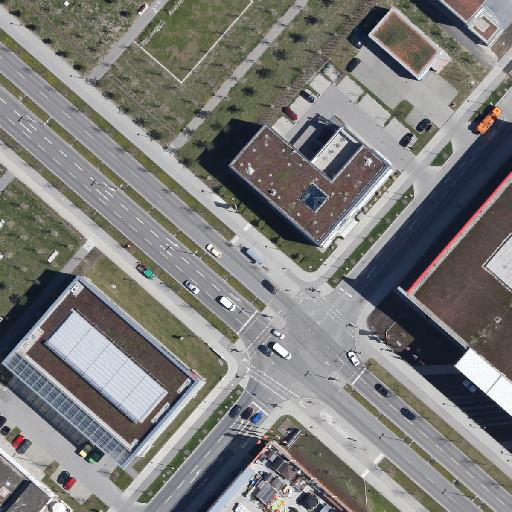
Referring expression: van